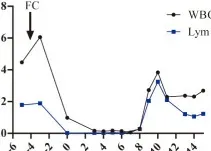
CD19 and CD22 CAR-T cell cocktail therapy for B-ALL. (E), Numbers of WBC and lymphocyte during CAR- T cell therapy.
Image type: pathology (immunostaining)